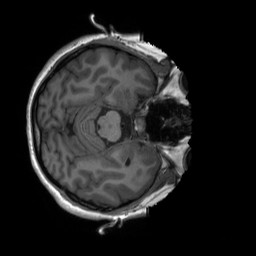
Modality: T1w
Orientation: axial
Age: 19
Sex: female
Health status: healthy
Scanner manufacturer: siemens
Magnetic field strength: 3 T
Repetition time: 2.3 s
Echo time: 0.00229 s